Question: I am new to MVC, I am trying to edit a row and sending edited data to a controller method via jQuery and AJAX, when I click on edit the specific row becomes textboxes and 'save' 'ActionLink' appears instead of 'edit', but when I save it it gives me an exception.
here is my jQuery/AJAX:
'''
@model IEnumerable<OTESSystem.Models.tbl_HolidayList>
@{
ViewBag.Title = "Index";
}
<script src="~/Scripts/jquery-1.8.2.min.js"></script>
<script src="~/Scripts/jquery-ui-1.8.24.min.js"></script>
<link href="~/Content/themes/base/jquery-ui.css" rel="stylesheet" />
<script type="text/javascript">
$(document).ready(function () {
function toggleEditability() {
$(this).closest('tr')
.find('a.Edit, a.Save, .displayText, input[type=text]')
.toggle();
}
$('a.Edit').click(toggleEditability);
$('a.Save').click(function () {
toggleEditability.call(this);
var data = $(this).closest('form').serialize();
//var url = $(this).attr('href');
var actionURL = '@Url.Action("Edit", "Holiday")';
$.ajax({
url: actionURL, // Url to send request to
data:data, // Send the data to the server
type: "POST", // Make it a POST request
dataType: "html", // Expect back HTML
success: function (html) {
$("#dialog-edit").dialog('open'); //
}
});
});
});
</script>
'''
chtml code:
'''
<div id="details">
<table>
<tr>
@*<th>
@Html.Label("ID")
</th>*@
<th>
@Html.Label("Name")
</th>
<th>
@Html.Label("Description")
</th>
<th>
@Html.Label("Date")
</th>
<th></th>
</tr>
@foreach (var item in Model)
{
if (Convert.ToDateTime(item.Holiday_date).Year.ToString() == DateTime.Now.Year.ToString())
{
<tr>
@* <td>
@Html.TextBoxFor(modelItem => item.Holiday_Id, new { style = "display: none; width:170px; height:15px" })
<div class="displaytext">
@Html.DisplayFor(modelItem => item.Holiday_Id)
</div>
</td>*@
<td>
@Html.TextBoxFor(modelItem => item.Holiday_Name, new { style = "display: none; width:170px; height:15px" })
<div class="displaytext">
@Html.DisplayFor(modelItem => item.Holiday_Name)
</div>
</td>
<td>
@Html.TextBoxFor(modelItem => item.Holiday_Description, new { style = "display: none; width:170px; height:15px" })
<div class="displaytext">
@Html.DisplayFor(modelItem => item.Holiday_Description)
</div>
</td>
<td>
@Html.TextBoxFor(modelItem => item.Holiday_date, new { style = "display: none; width:170px; height:15px" })
<div class="displaytext">
@Html.DisplayFor(modelItem => item.Holiday_date)
</div>
</td>
<td>
@Html.ActionLink("Edit", "Edit", new { id = item.Holiday_Id }, new { @class = "Edit", Href="#" })
@Html.ActionLink("Save", "Save", new { id = item.Holiday_Id}, new { @class = "Save", Href = "#", style = "display:none" } ) |
@Html.ActionLink("Delete", "Delete", new { id = item.Holiday_Id }, new { @class = "lnkDelete" })
@Html.ActionLink("Cancel", "Cancel", new { id = item.Holiday_Id}, new { @class = "Cancel", Href = "#", style = "display:none" } )
</td>
</tr>
}
}
</table>
</div>
'''
Controller method code:
'''
public ActionResult Edit(tbl_HolidayList tbl_holidaylist)
{
if (ModelState.IsValid)
{
db.Entry(tbl_holidaylist).State = EntityState.Modified;
db.SaveChanges();
TempData["Msg"] = "Data has been updated succeessfully";
return RedirectToAction("Index");
}
return PartialView(tbl_holidaylist);
}
'''
tbl_HolidayList.cs
'''
namespace OTESSystem.Models
{
using System;
using System.Collections.Generic;
public partial class tbl_HolidayList
{
public int Holiday_Id { get; set; }
public string Holiday_Name { get; set; }
public string Holiday_Description { get; set; }
public Nullable<System.DateTime> Holiday_date { get; set; }
}
}
'''
Can you tell me why I am getting this exception??
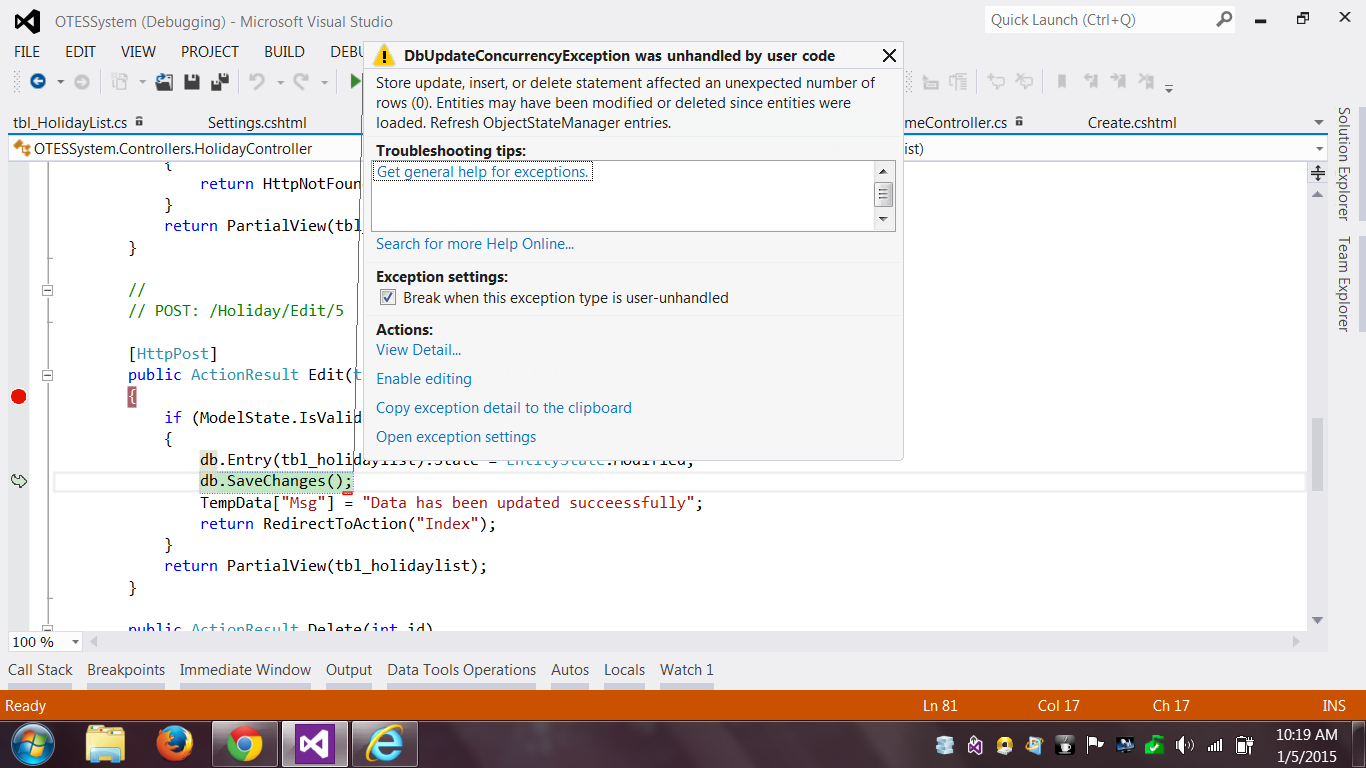
Answer: this worked for me
'''
<script type="text/javascript">
$(document).ready(function () {
function toggleEditability() {
$(this).closest('tr')
.find('a.Edit, a.Save, .displayText, input[type=text]')
.toggle();
}
$('a.Edit').click(toggleEditability);
$('a.Save').click(function () {;
//alert("hello");
var tr = $(this).parents('tr:first');
//alert(tr);
var hid = tr.find("#hdnid").val();
var HName = tr.find("#txtname").val();
var Hdesc = tr.find("#txtdesc").val();
var date = tr.find("#txtdate").val();
tr.find("#hdnid").text(hid);
tr.find("#txtname").text(HName);
tr.find("#txtdesc").text(Hdesc);
tr.find("#txtdate").text(date);
toggleEditability.call(this);
//tr.find('.edit-mode, .display-mode').toggle();
//alert(hid);
//alert(HName);
//alert(Hdesc);
//alert(date);
var dataToSend = {
Holiday_Id: hid,
Holiday_Name: HName,
Holiday_Description : Hdesc,
Holiday_date: date
}
var url = '@Url.Action("Edit", "Holiday")';
//alert("b4 ajax");
$.ajax({
url: '@Url.Action("Edit", "Holiday")',
type: "Post",
data: dataToSend,
//dataType: "html",
success: function (data) {
alert("saved");
},
error: function () {
alert("error");
}
});
});
});
</script>
'''